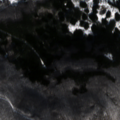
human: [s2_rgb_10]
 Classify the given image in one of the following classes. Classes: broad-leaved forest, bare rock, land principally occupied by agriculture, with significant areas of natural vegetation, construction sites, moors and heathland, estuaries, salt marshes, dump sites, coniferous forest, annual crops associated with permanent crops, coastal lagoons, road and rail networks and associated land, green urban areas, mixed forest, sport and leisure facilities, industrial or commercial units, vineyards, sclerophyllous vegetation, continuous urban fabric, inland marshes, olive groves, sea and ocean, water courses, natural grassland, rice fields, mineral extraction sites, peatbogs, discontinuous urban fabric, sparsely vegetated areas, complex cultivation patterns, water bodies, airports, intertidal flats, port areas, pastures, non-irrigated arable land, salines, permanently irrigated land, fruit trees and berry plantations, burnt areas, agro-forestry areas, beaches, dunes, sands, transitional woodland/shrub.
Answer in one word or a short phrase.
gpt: broad-leaved forest, coniferous forest, transitional woodland/shrub